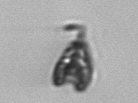
Label: Pyramimonas_longicauda